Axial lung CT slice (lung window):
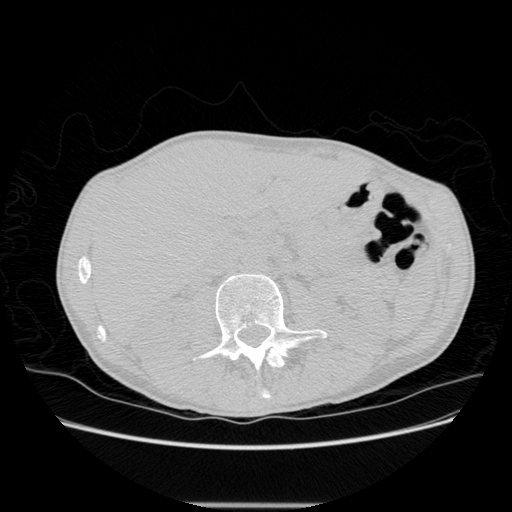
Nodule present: no